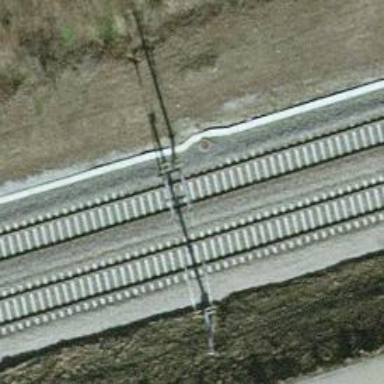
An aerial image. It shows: Railway milestone.